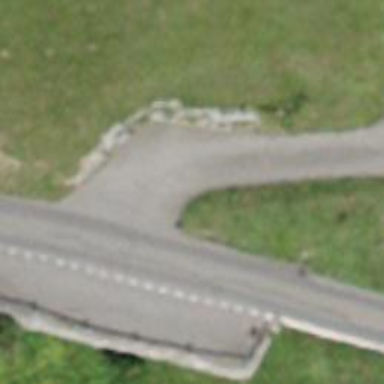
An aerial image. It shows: Passing place on the road.